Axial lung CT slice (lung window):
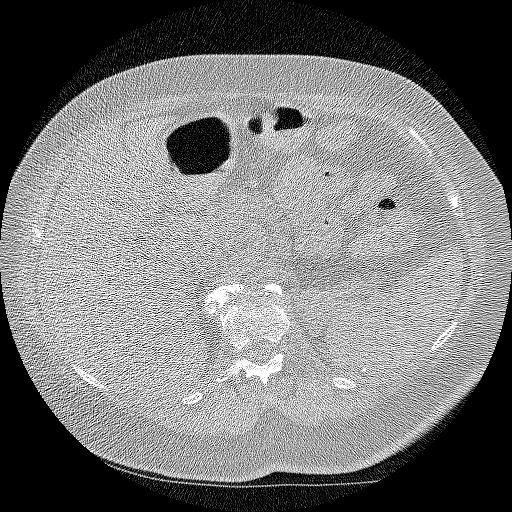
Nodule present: no